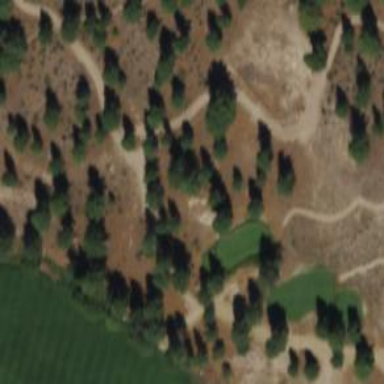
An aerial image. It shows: Path for both road and golf.